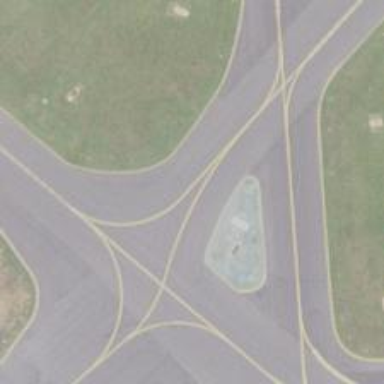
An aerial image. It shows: View of taxiway at the airport.